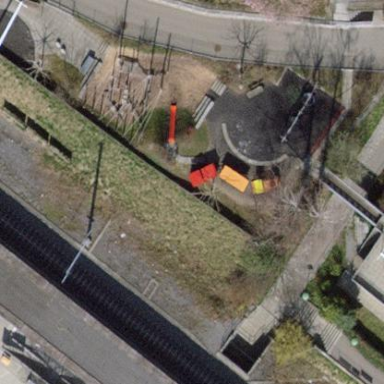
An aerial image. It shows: Playground area for leisure activities on the land.